Field crop: maize
Growth stage: 1
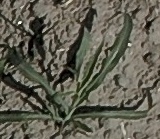
Species: sorghum